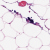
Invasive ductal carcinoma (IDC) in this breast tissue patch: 0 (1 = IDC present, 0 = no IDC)